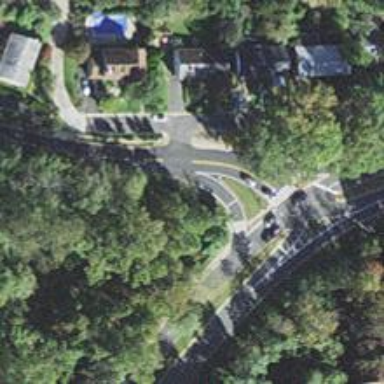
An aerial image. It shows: Marked crossing with curved geometry.